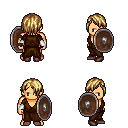
a pixel art fantasy rpg character, male body template, human, tanned skin, brown robe, red pants, blonde bangs hairstyle, white cloth bracers, maroon shoes, shield, four views (front, back, left, right), 2x2 character sprite sheet, small pixel art, hard edges, no anti-aliasing